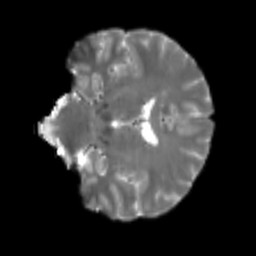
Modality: T2w
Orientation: coronal
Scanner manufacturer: siemens
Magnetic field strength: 3 T
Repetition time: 4 s
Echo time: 0.0594 s